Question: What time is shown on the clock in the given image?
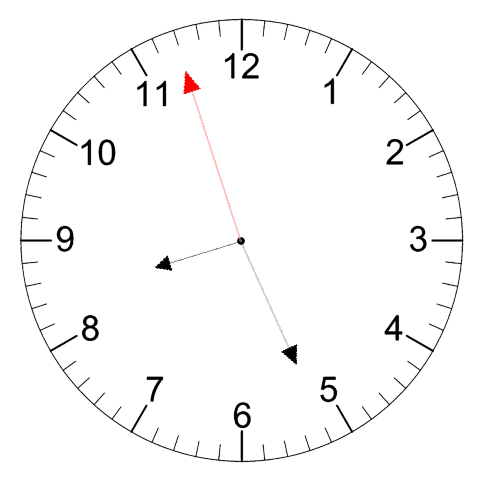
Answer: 08:25:57